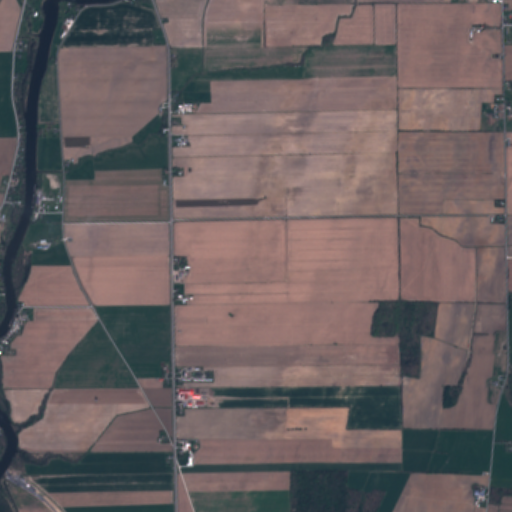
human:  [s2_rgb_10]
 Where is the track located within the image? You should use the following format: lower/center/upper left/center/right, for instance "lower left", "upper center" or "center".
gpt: There is no track in the image.